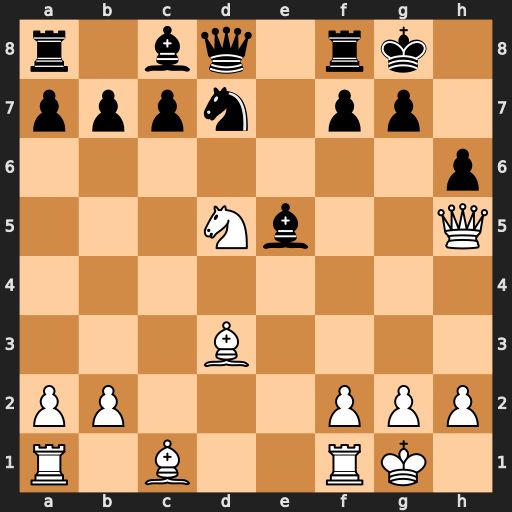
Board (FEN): r1bq1rk1/pppn1pp1/7p/3Nb2Q/8/3B4/PP3PPP/R1B2RK1
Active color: w
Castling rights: -
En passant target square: -
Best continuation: Bxh6 gxh6 Qxh6